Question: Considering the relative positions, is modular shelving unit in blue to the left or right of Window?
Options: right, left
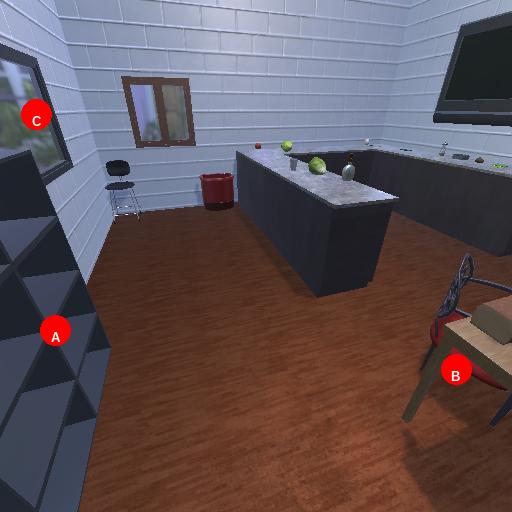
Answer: right